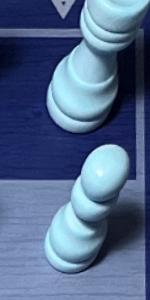
Label: Pawn_White